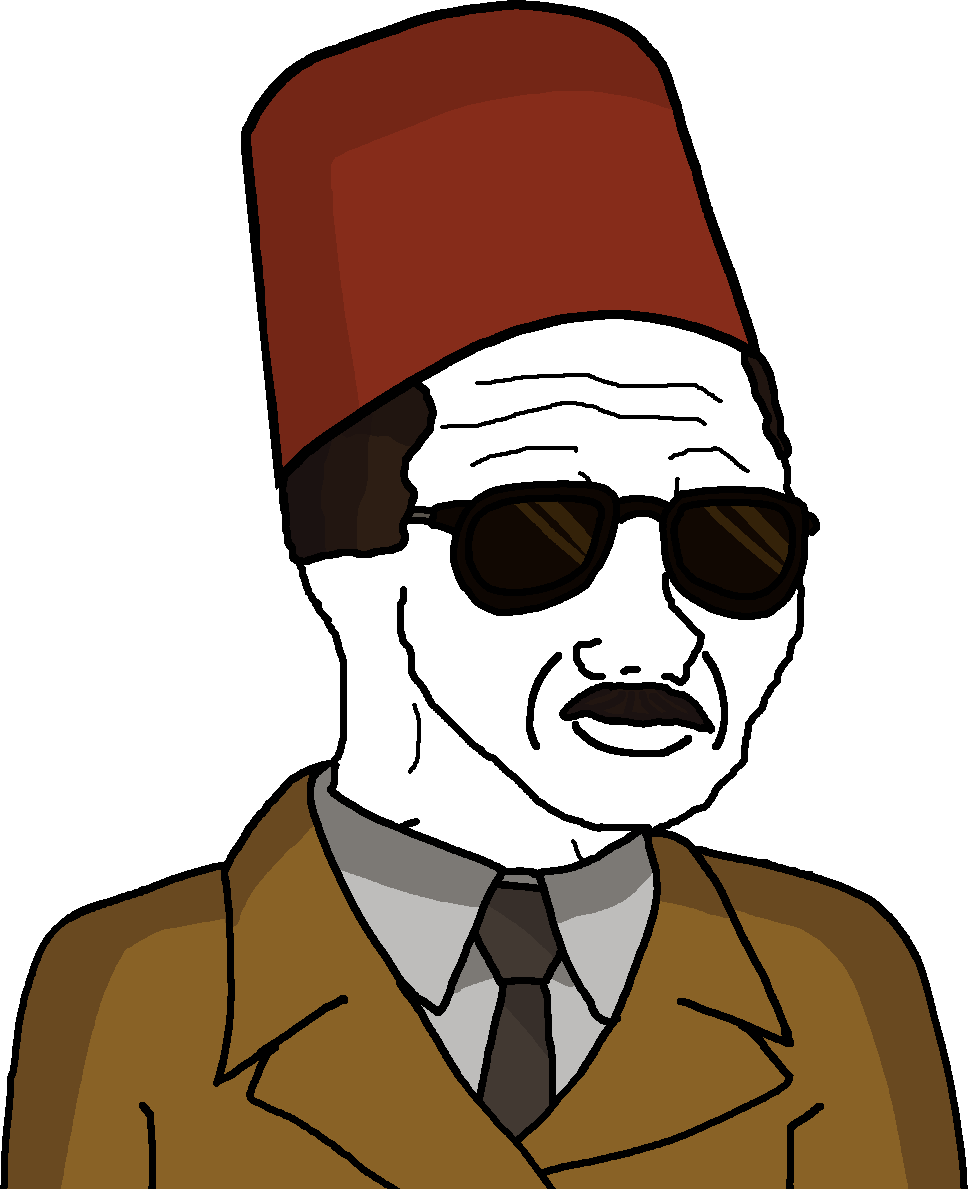
Label: 5_Bloomer